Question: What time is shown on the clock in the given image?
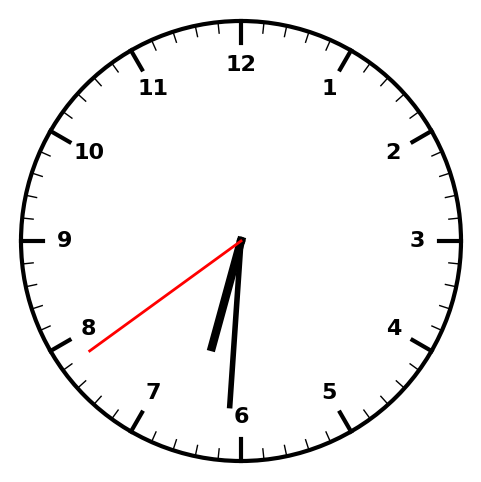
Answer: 06:30:39